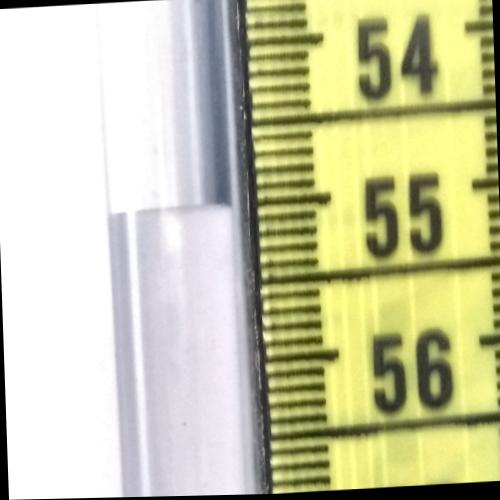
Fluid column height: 55.0 cm